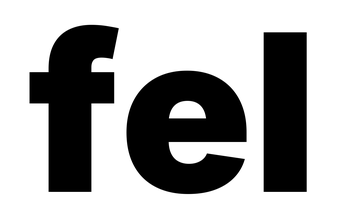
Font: Inter_Black